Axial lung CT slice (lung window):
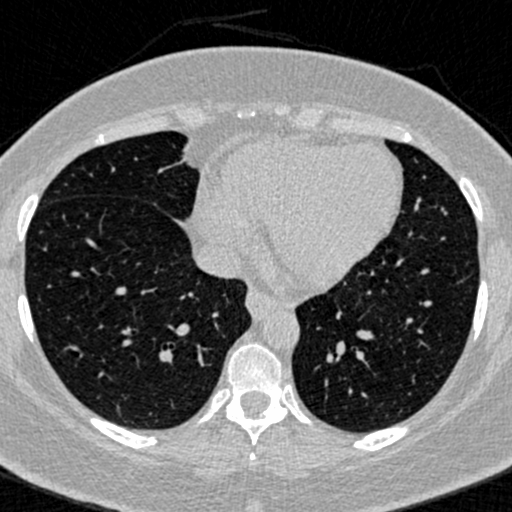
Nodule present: no